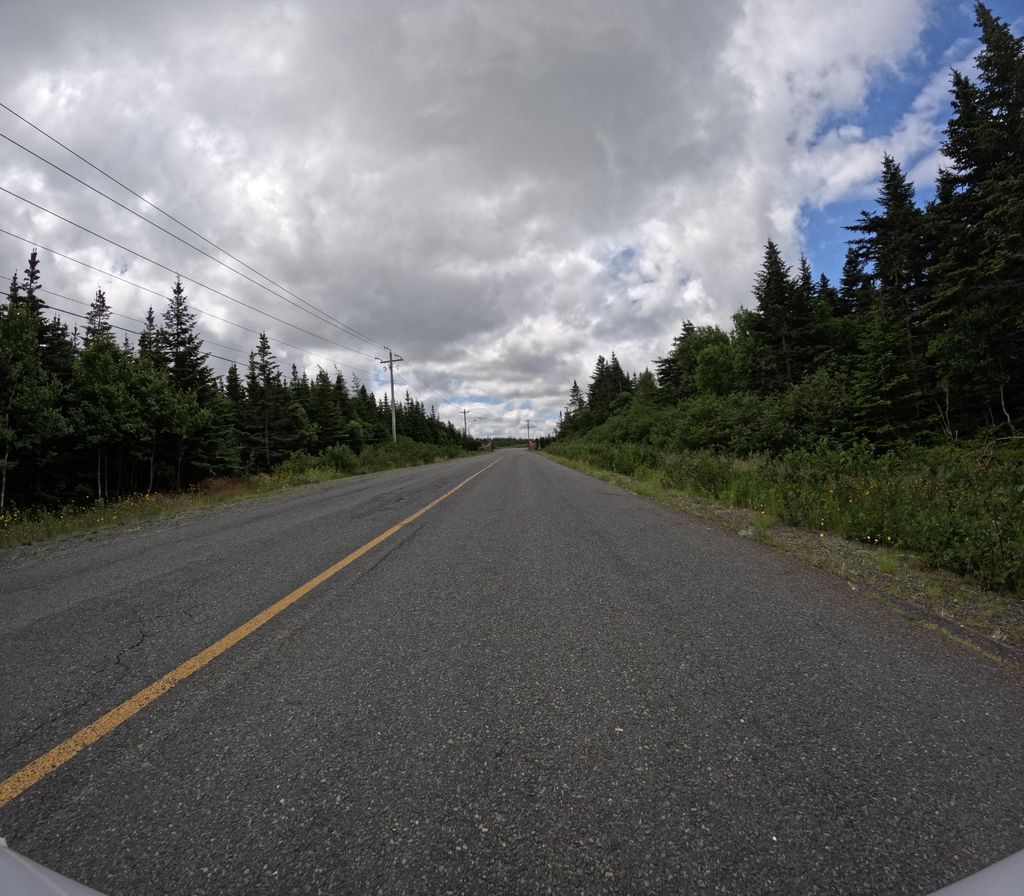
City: st_johns